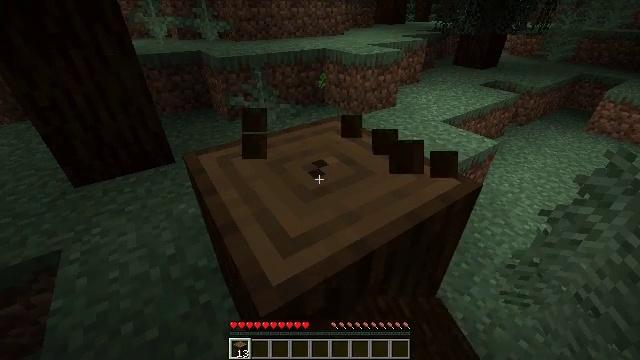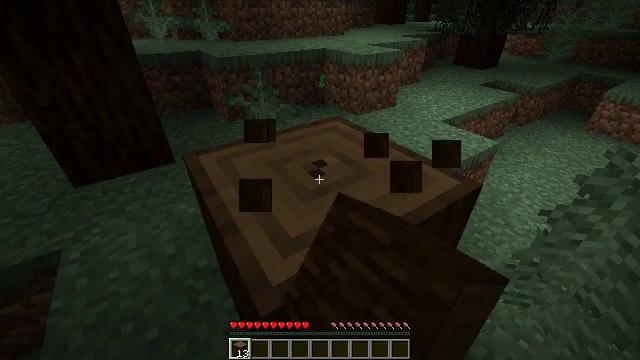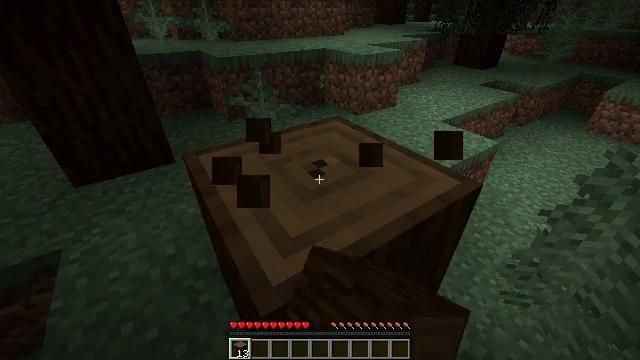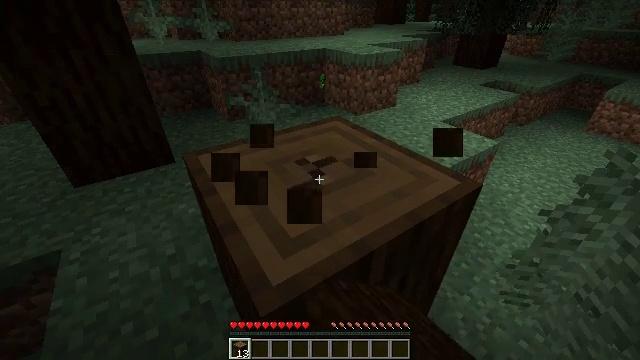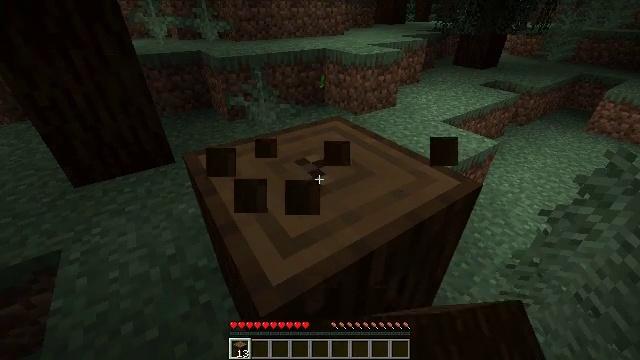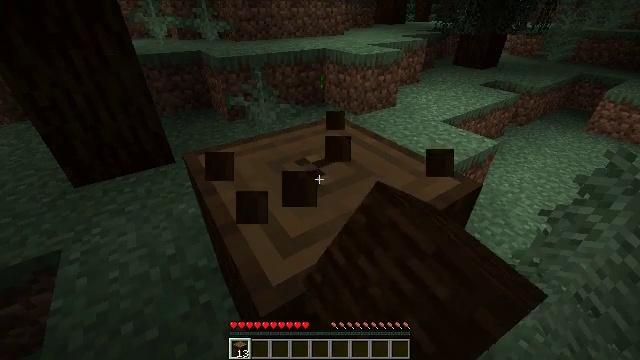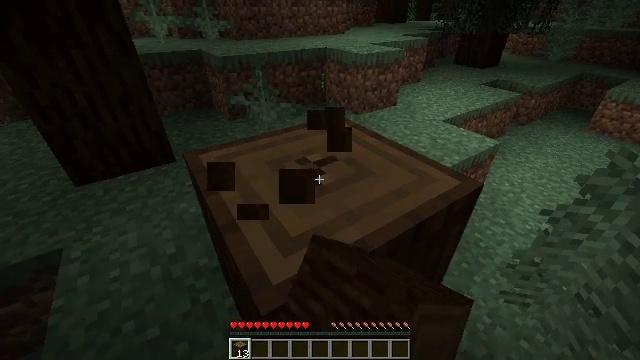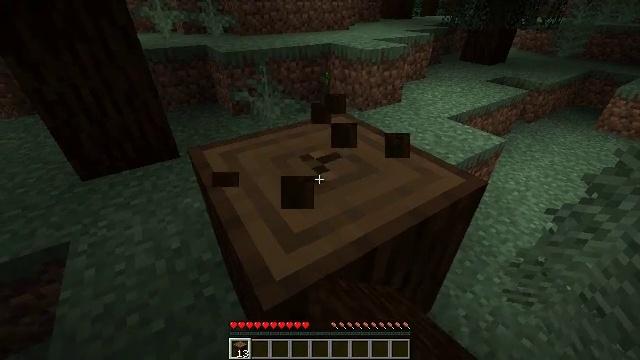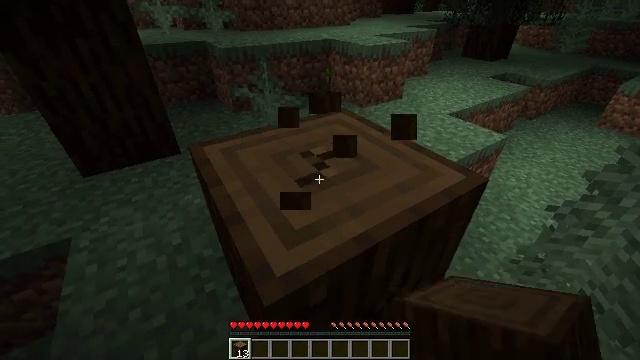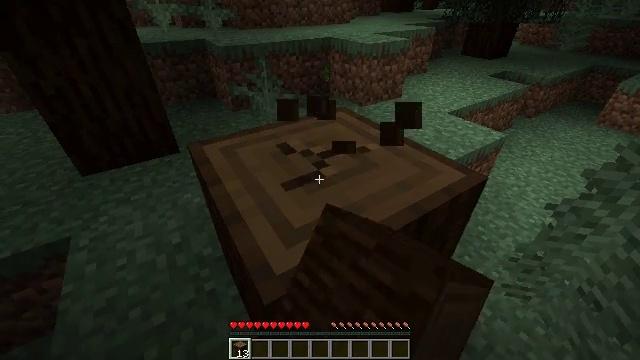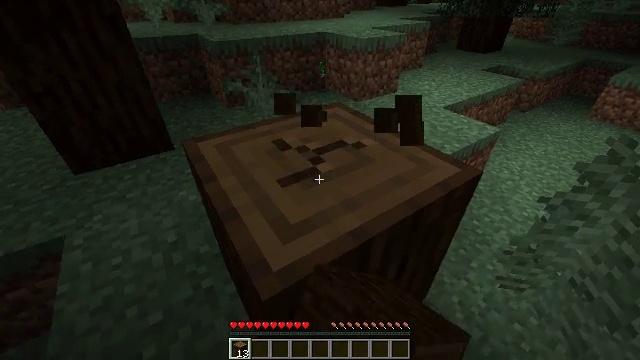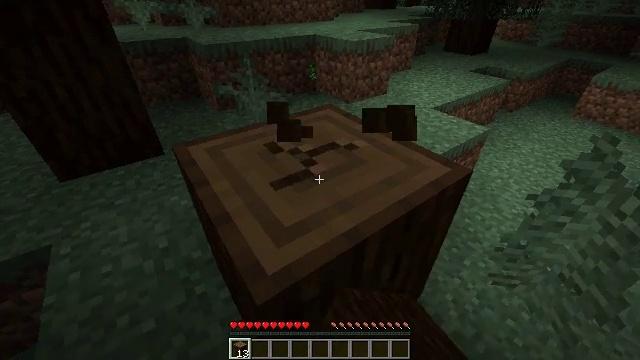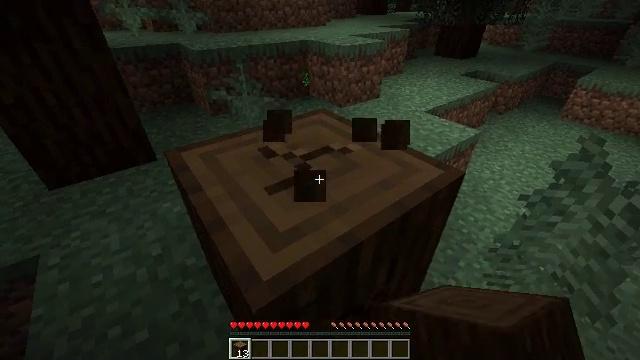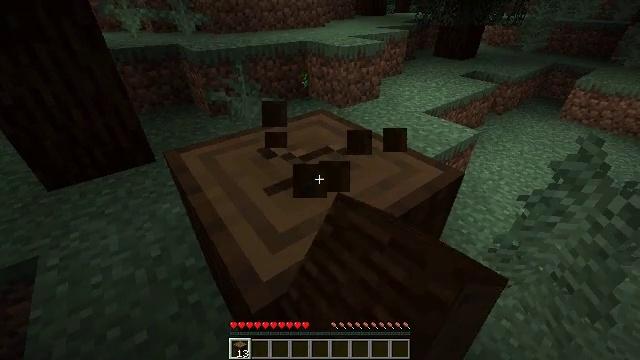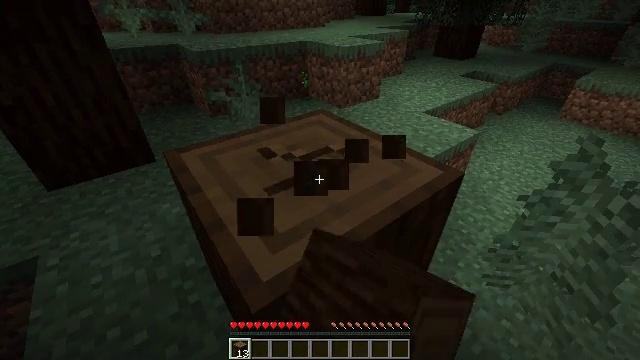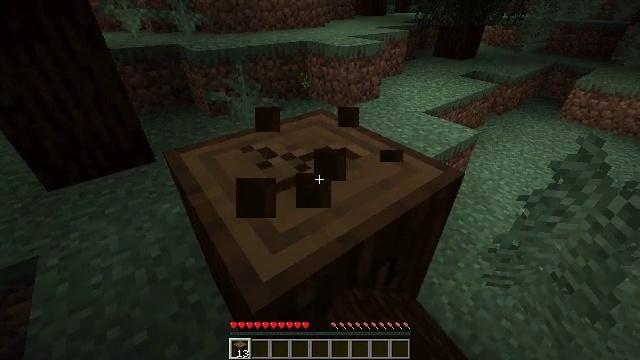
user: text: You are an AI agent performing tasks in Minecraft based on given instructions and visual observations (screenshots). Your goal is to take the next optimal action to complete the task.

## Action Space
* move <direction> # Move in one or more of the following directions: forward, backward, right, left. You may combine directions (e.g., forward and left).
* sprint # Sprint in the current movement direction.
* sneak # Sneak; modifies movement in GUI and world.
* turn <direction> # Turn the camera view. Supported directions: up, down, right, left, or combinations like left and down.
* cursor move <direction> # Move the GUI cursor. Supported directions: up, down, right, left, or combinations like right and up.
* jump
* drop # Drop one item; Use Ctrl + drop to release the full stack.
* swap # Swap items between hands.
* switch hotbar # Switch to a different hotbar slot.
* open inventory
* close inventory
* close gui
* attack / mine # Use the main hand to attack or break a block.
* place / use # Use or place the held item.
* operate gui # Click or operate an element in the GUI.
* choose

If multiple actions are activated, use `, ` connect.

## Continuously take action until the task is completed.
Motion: motion action
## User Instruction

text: Harvest the spruce log from a tree trunk.
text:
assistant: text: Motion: attack / mine
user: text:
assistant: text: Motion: attack / mine
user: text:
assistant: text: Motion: attack / mine
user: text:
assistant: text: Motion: attack / mine
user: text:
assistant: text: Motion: attack / mine
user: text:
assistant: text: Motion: attack / mine
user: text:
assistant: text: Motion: attack / mine
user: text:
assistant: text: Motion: attack / mine
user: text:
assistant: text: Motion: attack / mine
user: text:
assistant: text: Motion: turn right, attack / mine
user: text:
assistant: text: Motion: turn right, attack / mine
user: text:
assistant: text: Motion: turn right, attack / mine
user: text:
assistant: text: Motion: attack / mine
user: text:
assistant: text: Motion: attack / mine
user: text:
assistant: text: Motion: attack / mine
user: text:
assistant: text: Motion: attack / mine
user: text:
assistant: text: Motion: attack / mine
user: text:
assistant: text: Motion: turn left, attack / mine
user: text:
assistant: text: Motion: turn down, attack / mine
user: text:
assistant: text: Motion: turn down, attack / mine
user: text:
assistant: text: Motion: attack / mine
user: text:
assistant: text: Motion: attack / mine
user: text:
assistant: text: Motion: attack / mine
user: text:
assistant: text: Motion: attack / mine
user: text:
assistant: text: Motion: attack / mine
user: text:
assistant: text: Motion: attack / mine
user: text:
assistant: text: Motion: attack / mine
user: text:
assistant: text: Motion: attack / mine
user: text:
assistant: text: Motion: attack / mine
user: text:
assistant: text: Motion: attack / mine